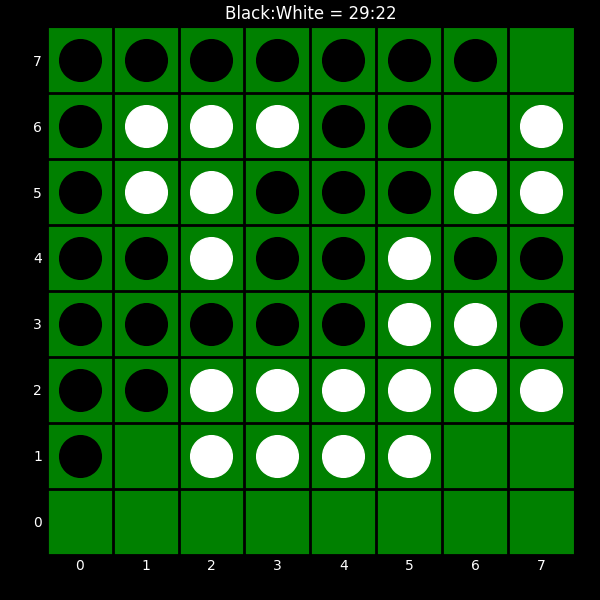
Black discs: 29
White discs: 22